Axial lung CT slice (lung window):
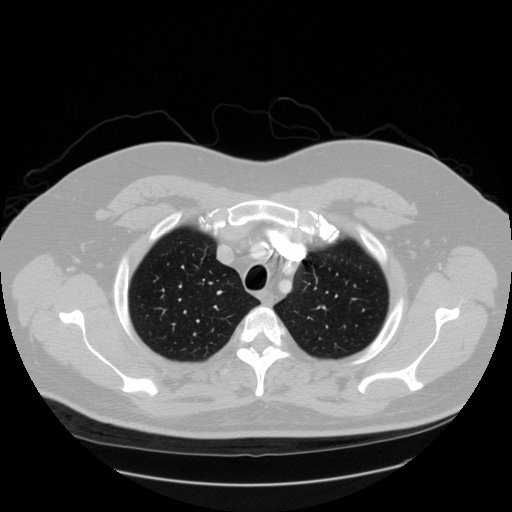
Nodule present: no